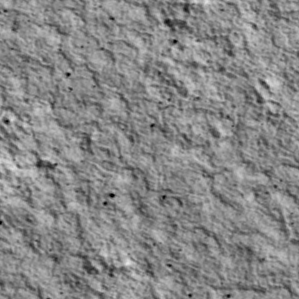
Label: non_frost